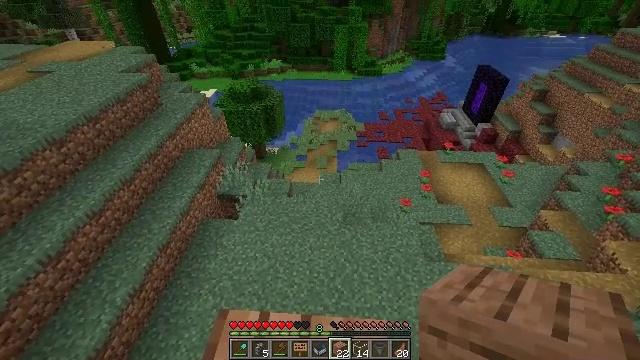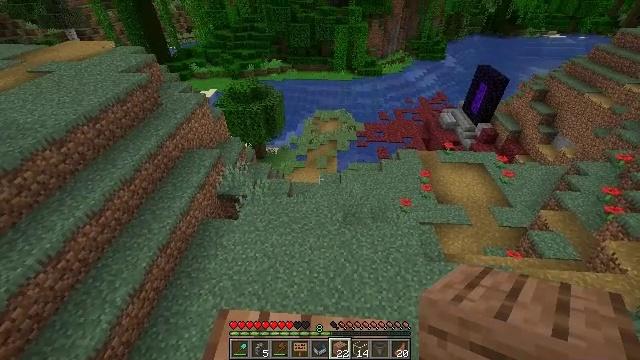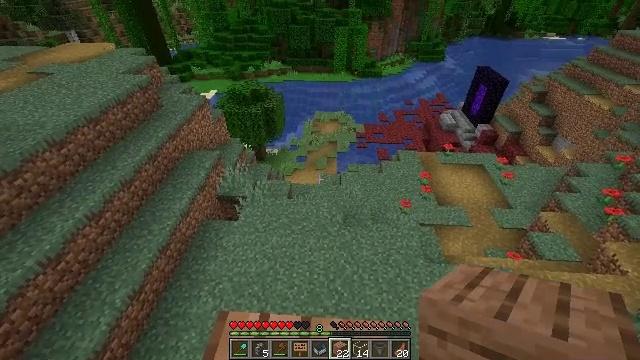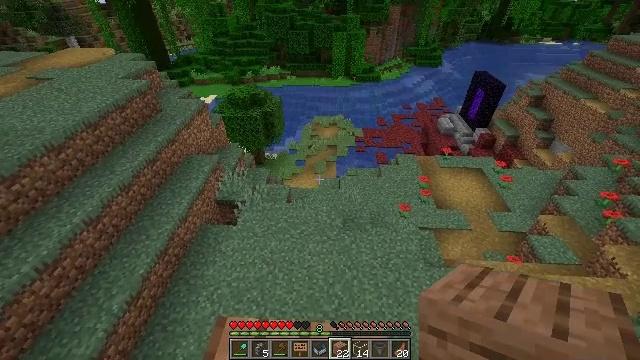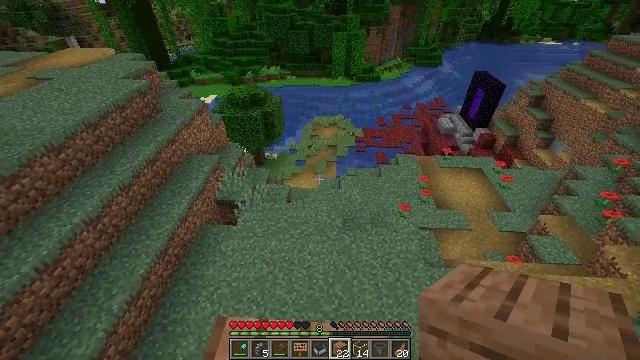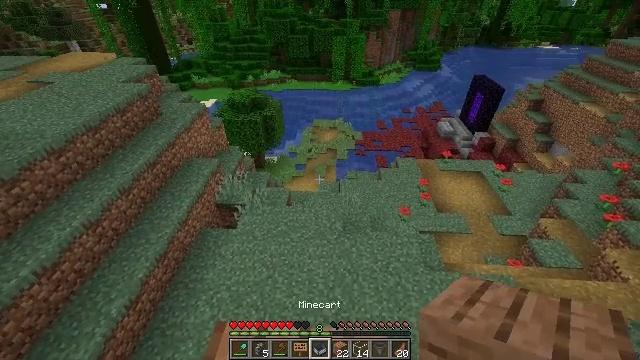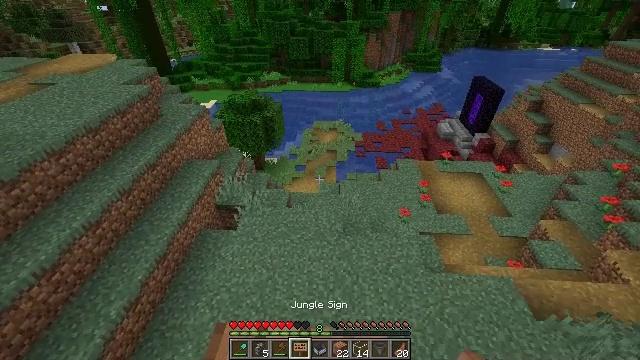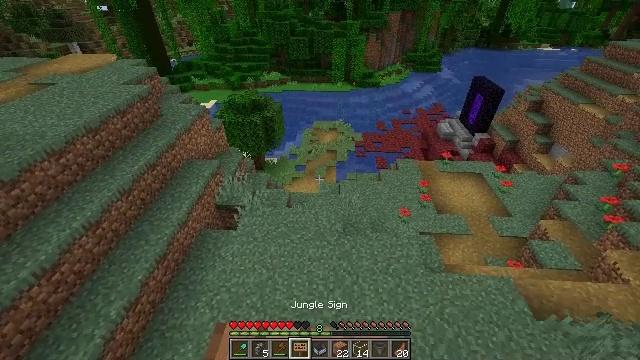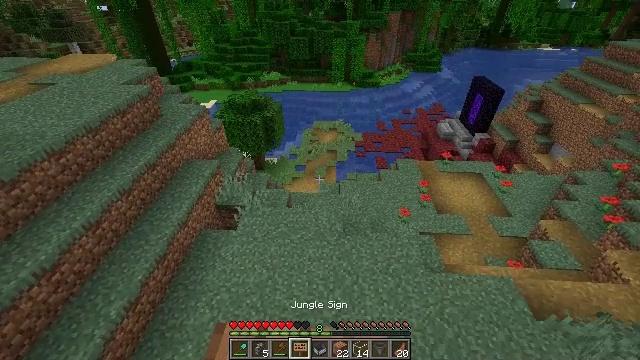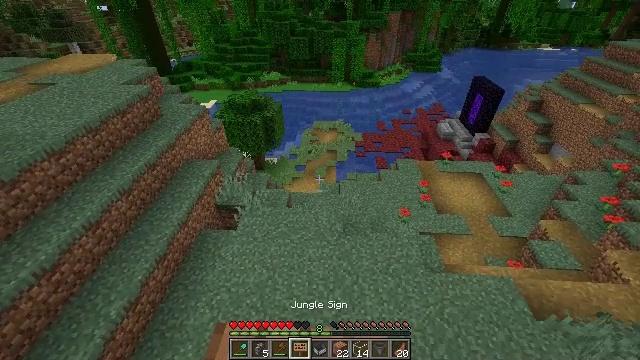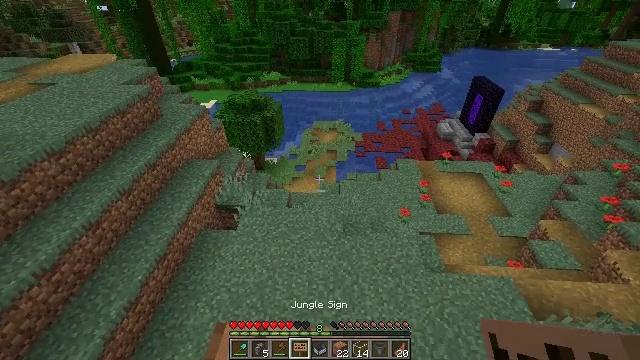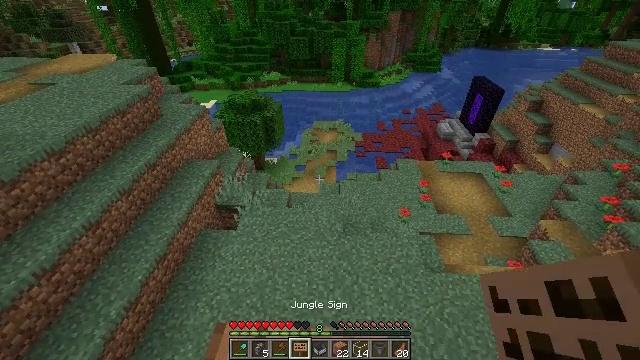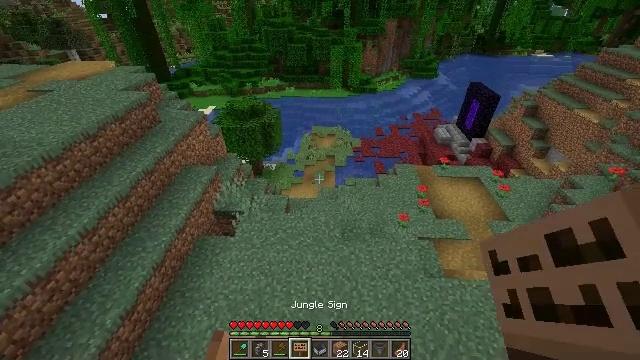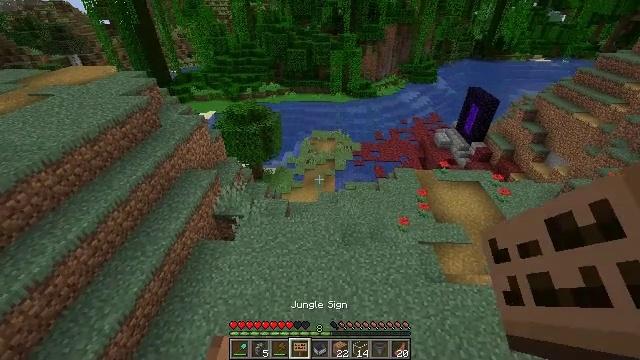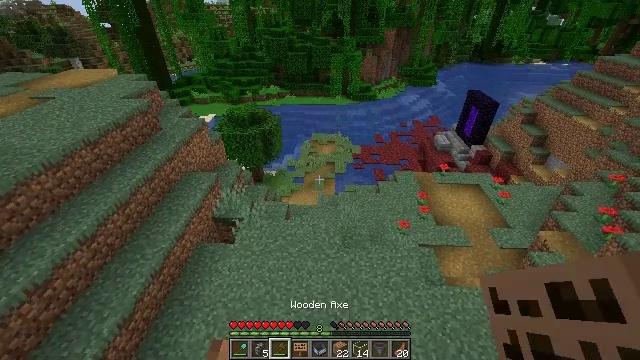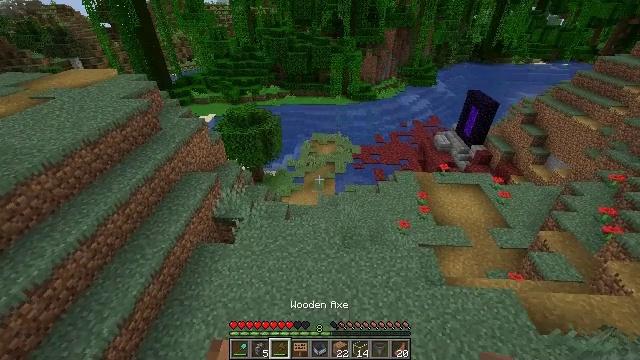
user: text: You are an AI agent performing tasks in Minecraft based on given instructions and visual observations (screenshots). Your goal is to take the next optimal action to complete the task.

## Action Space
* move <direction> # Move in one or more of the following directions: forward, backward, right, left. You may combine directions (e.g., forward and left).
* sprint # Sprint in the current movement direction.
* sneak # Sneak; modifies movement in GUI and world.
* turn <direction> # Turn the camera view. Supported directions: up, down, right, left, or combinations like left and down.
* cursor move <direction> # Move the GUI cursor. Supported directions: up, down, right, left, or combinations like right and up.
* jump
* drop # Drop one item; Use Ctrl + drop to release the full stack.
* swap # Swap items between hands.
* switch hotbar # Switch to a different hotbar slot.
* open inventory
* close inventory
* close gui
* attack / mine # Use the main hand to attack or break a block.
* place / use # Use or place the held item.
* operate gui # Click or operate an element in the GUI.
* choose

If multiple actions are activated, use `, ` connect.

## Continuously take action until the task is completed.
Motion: motion action
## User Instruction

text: Harvest jungle planks from a wall or floor.
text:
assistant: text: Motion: no_op
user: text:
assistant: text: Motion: no_op
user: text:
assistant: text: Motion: no_op
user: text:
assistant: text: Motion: no_op
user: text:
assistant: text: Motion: no_op
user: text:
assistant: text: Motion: no_op
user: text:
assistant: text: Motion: no_op
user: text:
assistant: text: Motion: no_op
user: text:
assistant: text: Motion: no_op
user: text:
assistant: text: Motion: no_op
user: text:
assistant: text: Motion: no_op
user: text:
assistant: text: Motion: turn up
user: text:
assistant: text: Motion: no_op
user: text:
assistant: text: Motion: no_op
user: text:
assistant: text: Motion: no_op
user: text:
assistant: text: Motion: no_op
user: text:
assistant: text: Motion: no_op
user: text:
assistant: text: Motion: no_op
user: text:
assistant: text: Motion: no_op
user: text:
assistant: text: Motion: no_op
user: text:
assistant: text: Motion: turn right and up
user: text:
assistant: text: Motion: turn right and up
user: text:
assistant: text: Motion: turn right and up
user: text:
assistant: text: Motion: turn up
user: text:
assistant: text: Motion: turn left and up
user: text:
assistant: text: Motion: turn left and up
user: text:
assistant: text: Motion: turn left and up
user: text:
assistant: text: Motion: turn up
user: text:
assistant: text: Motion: turn right and up
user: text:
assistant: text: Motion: turn right and up